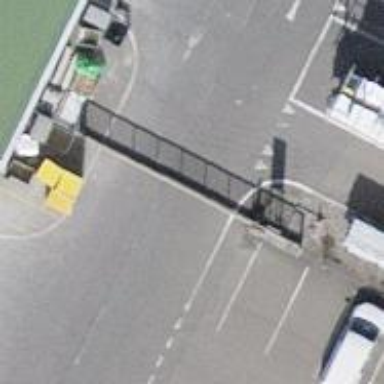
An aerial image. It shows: Gate.